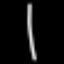
Label: line